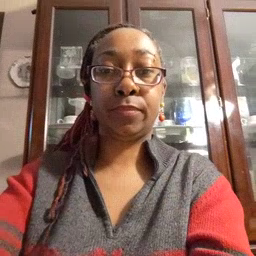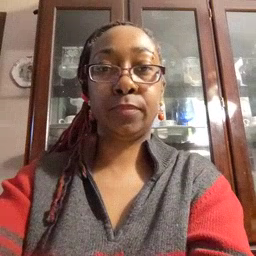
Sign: police